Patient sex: M
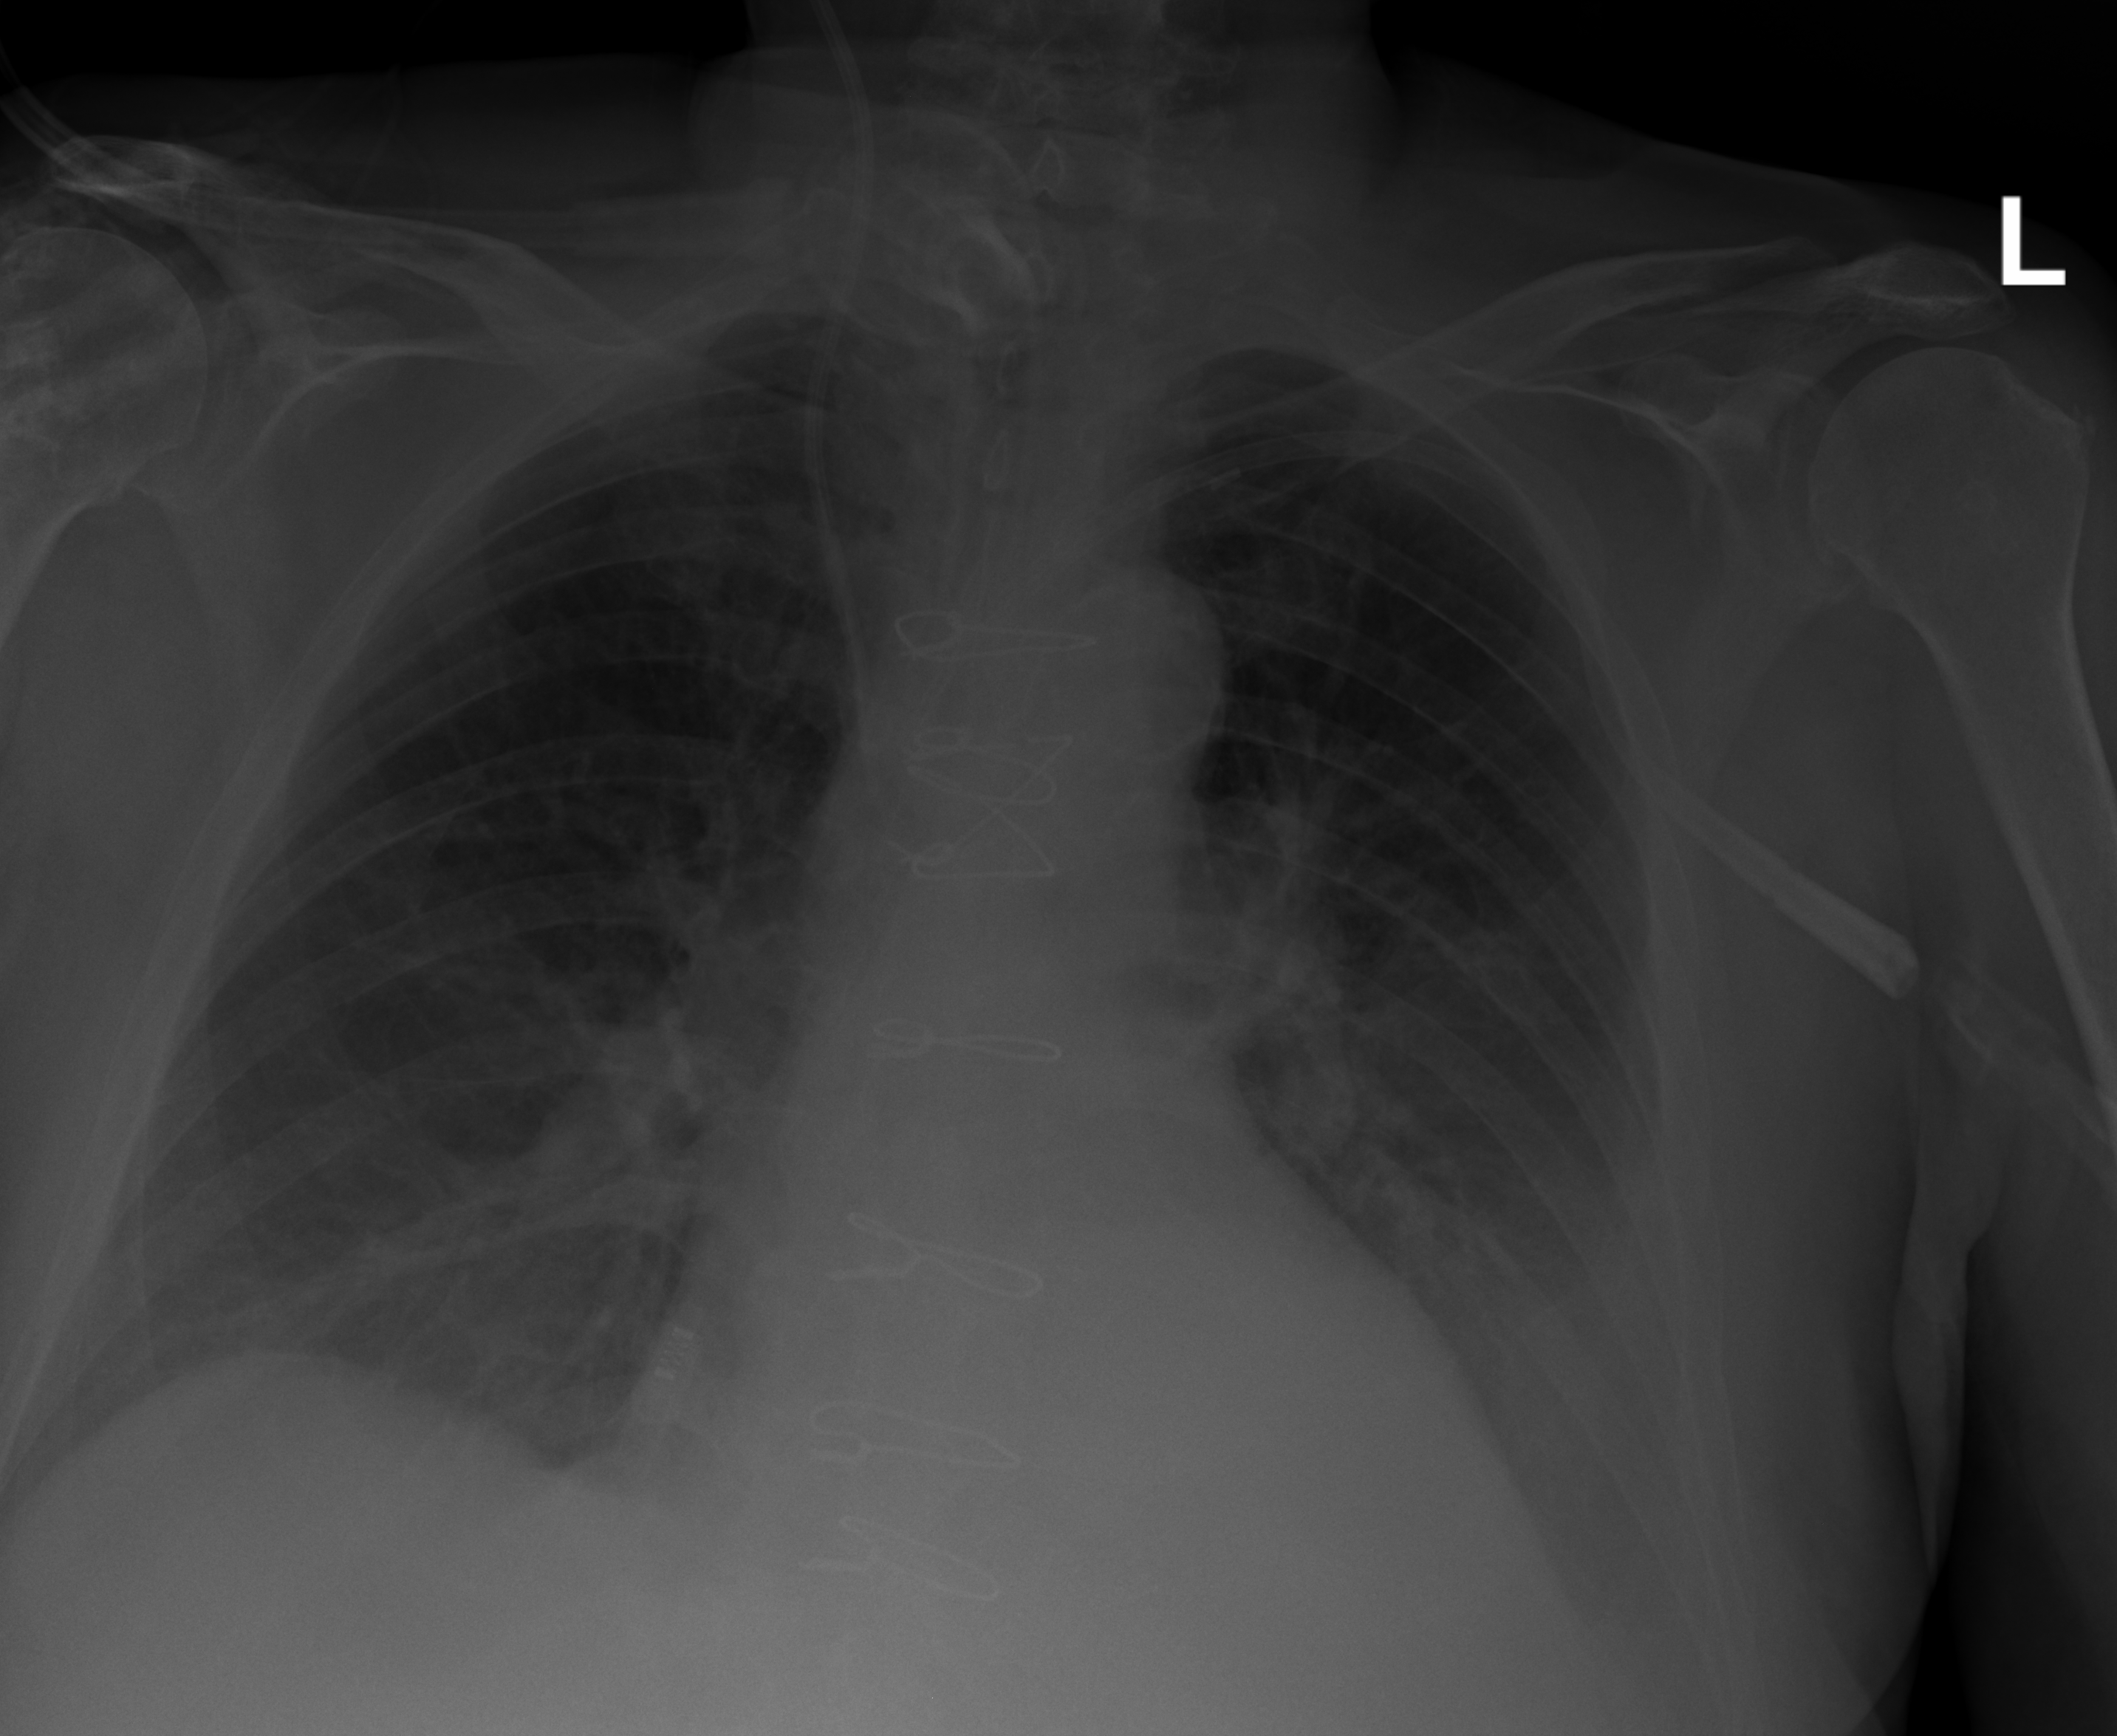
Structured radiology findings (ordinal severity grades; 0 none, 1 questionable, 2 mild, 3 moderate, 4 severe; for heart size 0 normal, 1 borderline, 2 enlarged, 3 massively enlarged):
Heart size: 0
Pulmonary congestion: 0
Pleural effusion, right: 0
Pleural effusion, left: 3
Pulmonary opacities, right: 0
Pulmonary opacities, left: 1
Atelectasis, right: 2
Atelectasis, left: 2